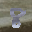
Label: 8